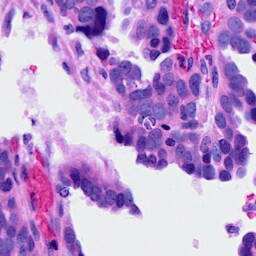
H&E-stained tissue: Ovarian